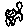
Label: cat